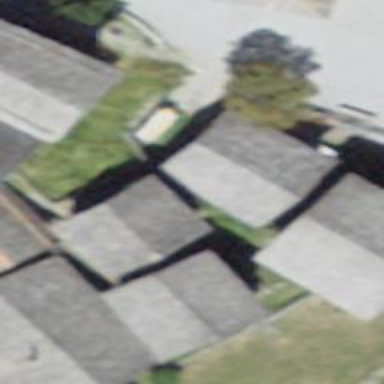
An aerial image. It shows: Building with tile roof.